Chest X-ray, PA view. Patient: 20 years old, sex M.
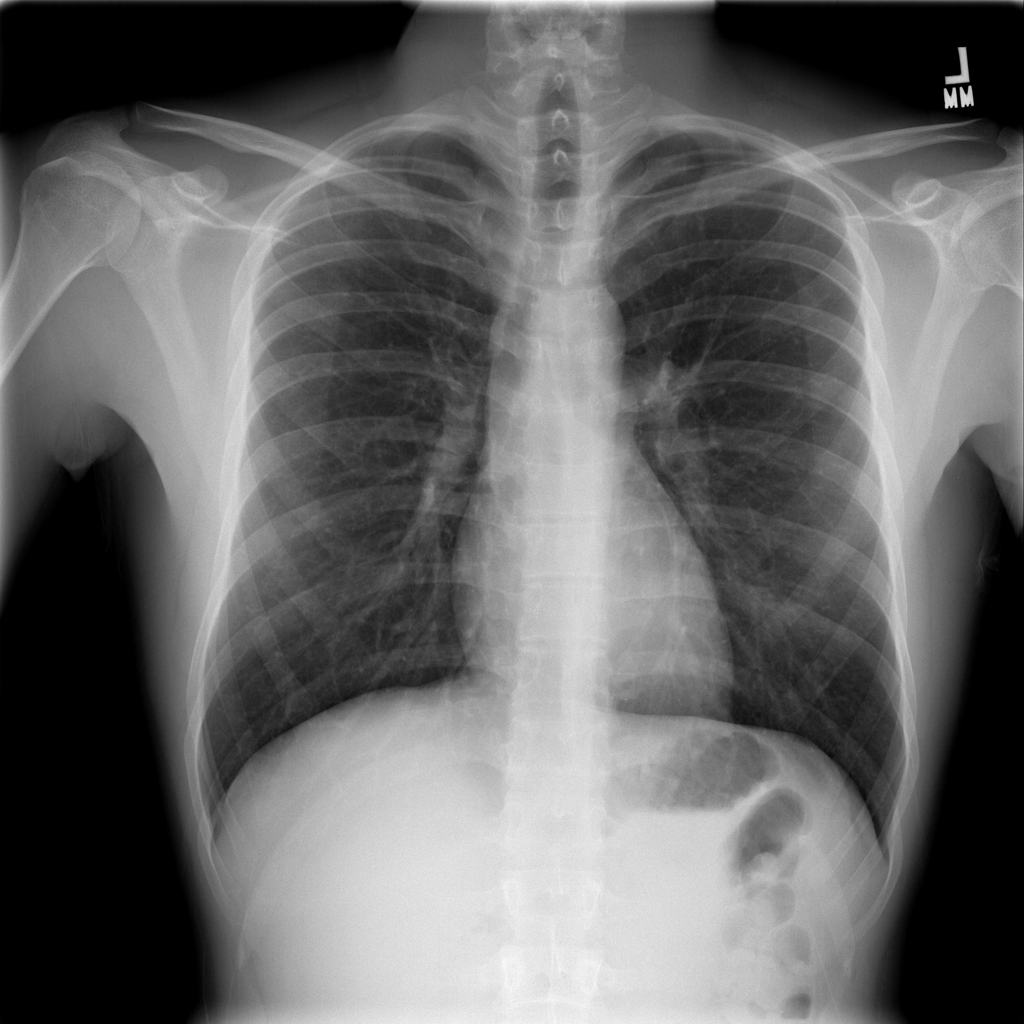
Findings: No Finding